Here is the envelope spectrum of one vibration snapshot from a rolling-element bearing, with each characteristic fault-frequency family marked on the frequency axis. Classify the bearing condition as one of: normal, inner_race, outer_race, ball.
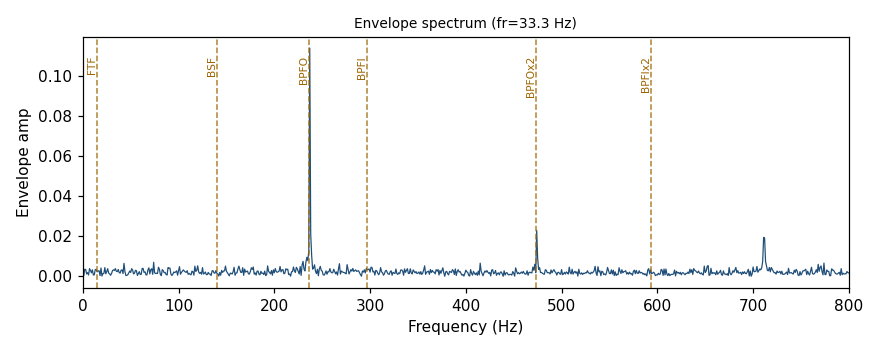
Answer: outer_race